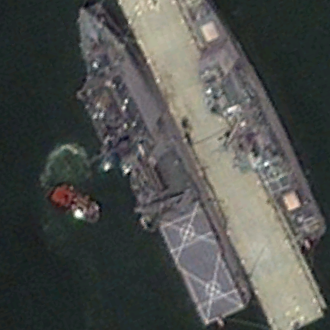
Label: combat